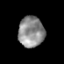
Tissue: prostate
Cell type: T cells
Senescence score: 0.3245
Nuclear area (px): 774
Mean DAPI intensity: 141.92